Field crop: maize
Growth stage: 1
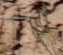
Species: lolium